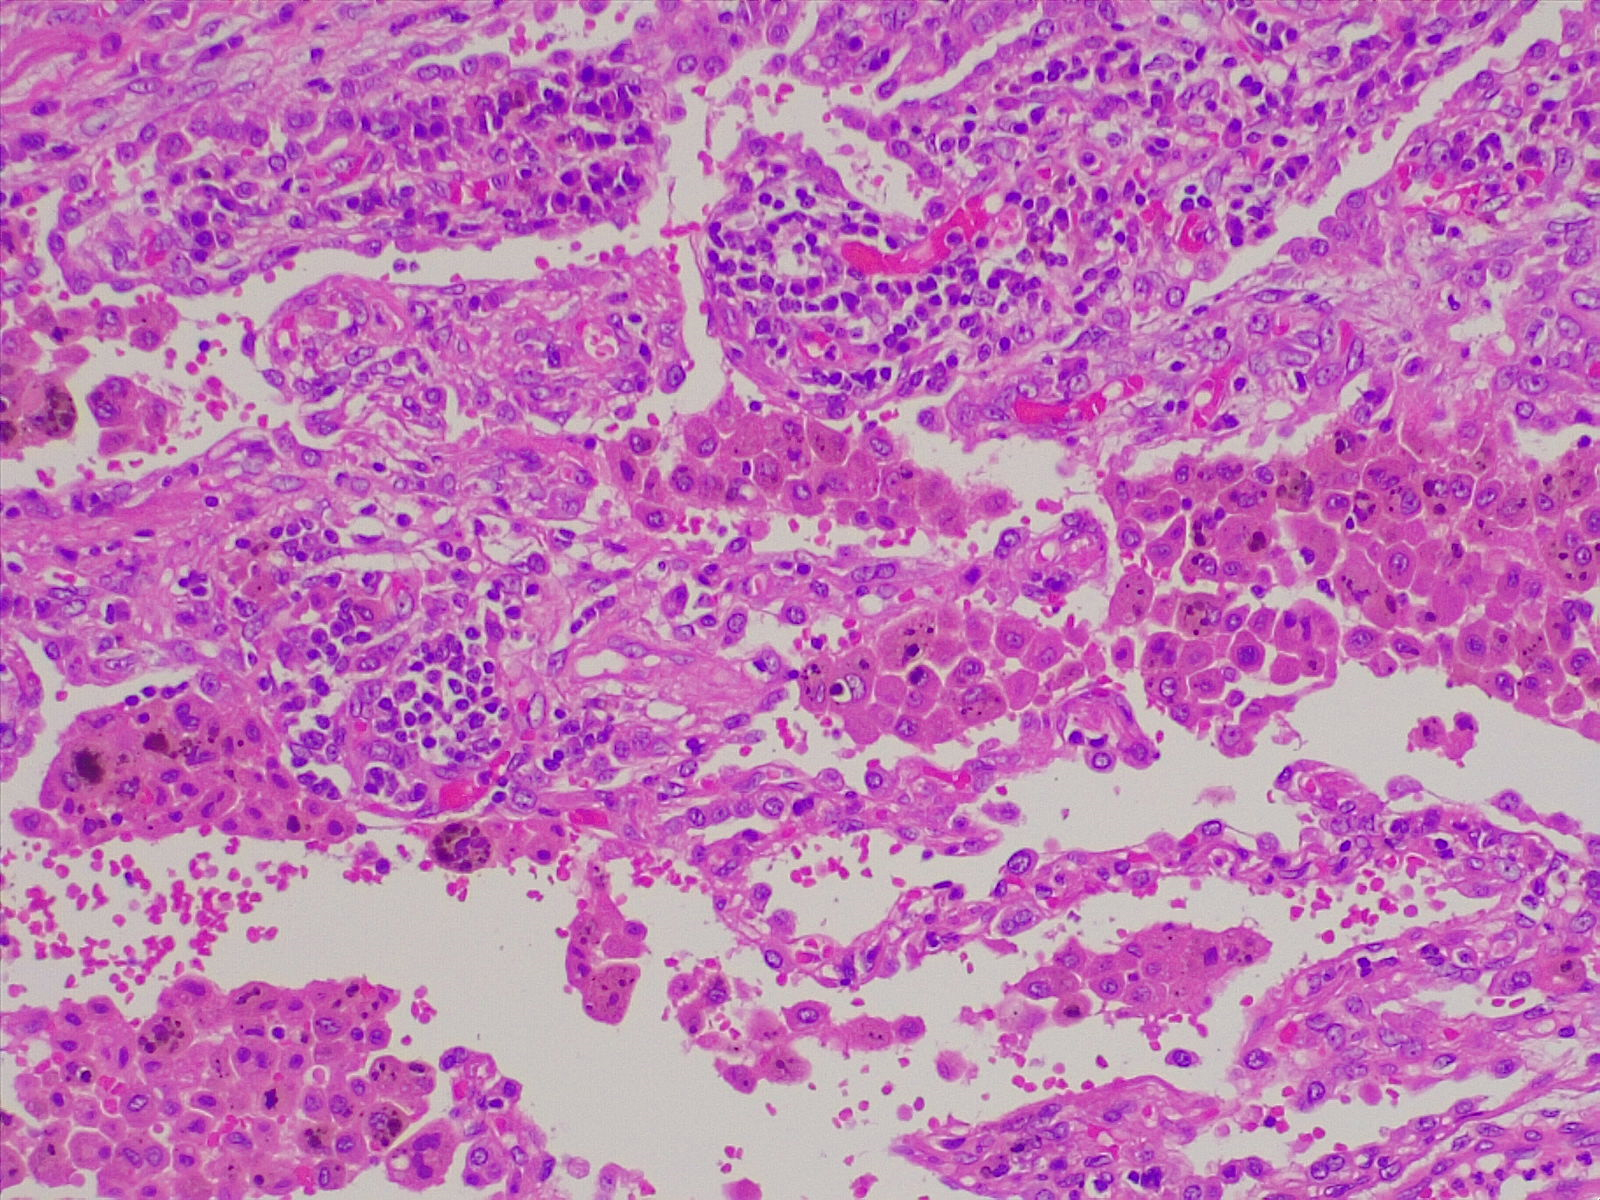
Label: normal lung tissue